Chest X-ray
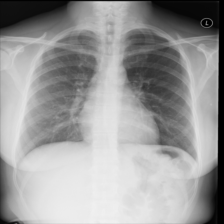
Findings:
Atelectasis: negative
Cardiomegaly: negative
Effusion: negative
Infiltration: negative
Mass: negative
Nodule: negative
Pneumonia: negative
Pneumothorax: negative
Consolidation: negative
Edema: negative
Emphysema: negative
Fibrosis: negative
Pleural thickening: negative
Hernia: negative